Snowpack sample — Loveland Pass, Silver Plume, Colorado, USA (1/12/25, 11:40 AM MST)
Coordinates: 39.66, -105.88
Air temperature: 7 °F
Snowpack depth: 140 cm
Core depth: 10 cm
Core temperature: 41 °F
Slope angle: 11°, slope face: 30°
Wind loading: high
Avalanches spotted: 2
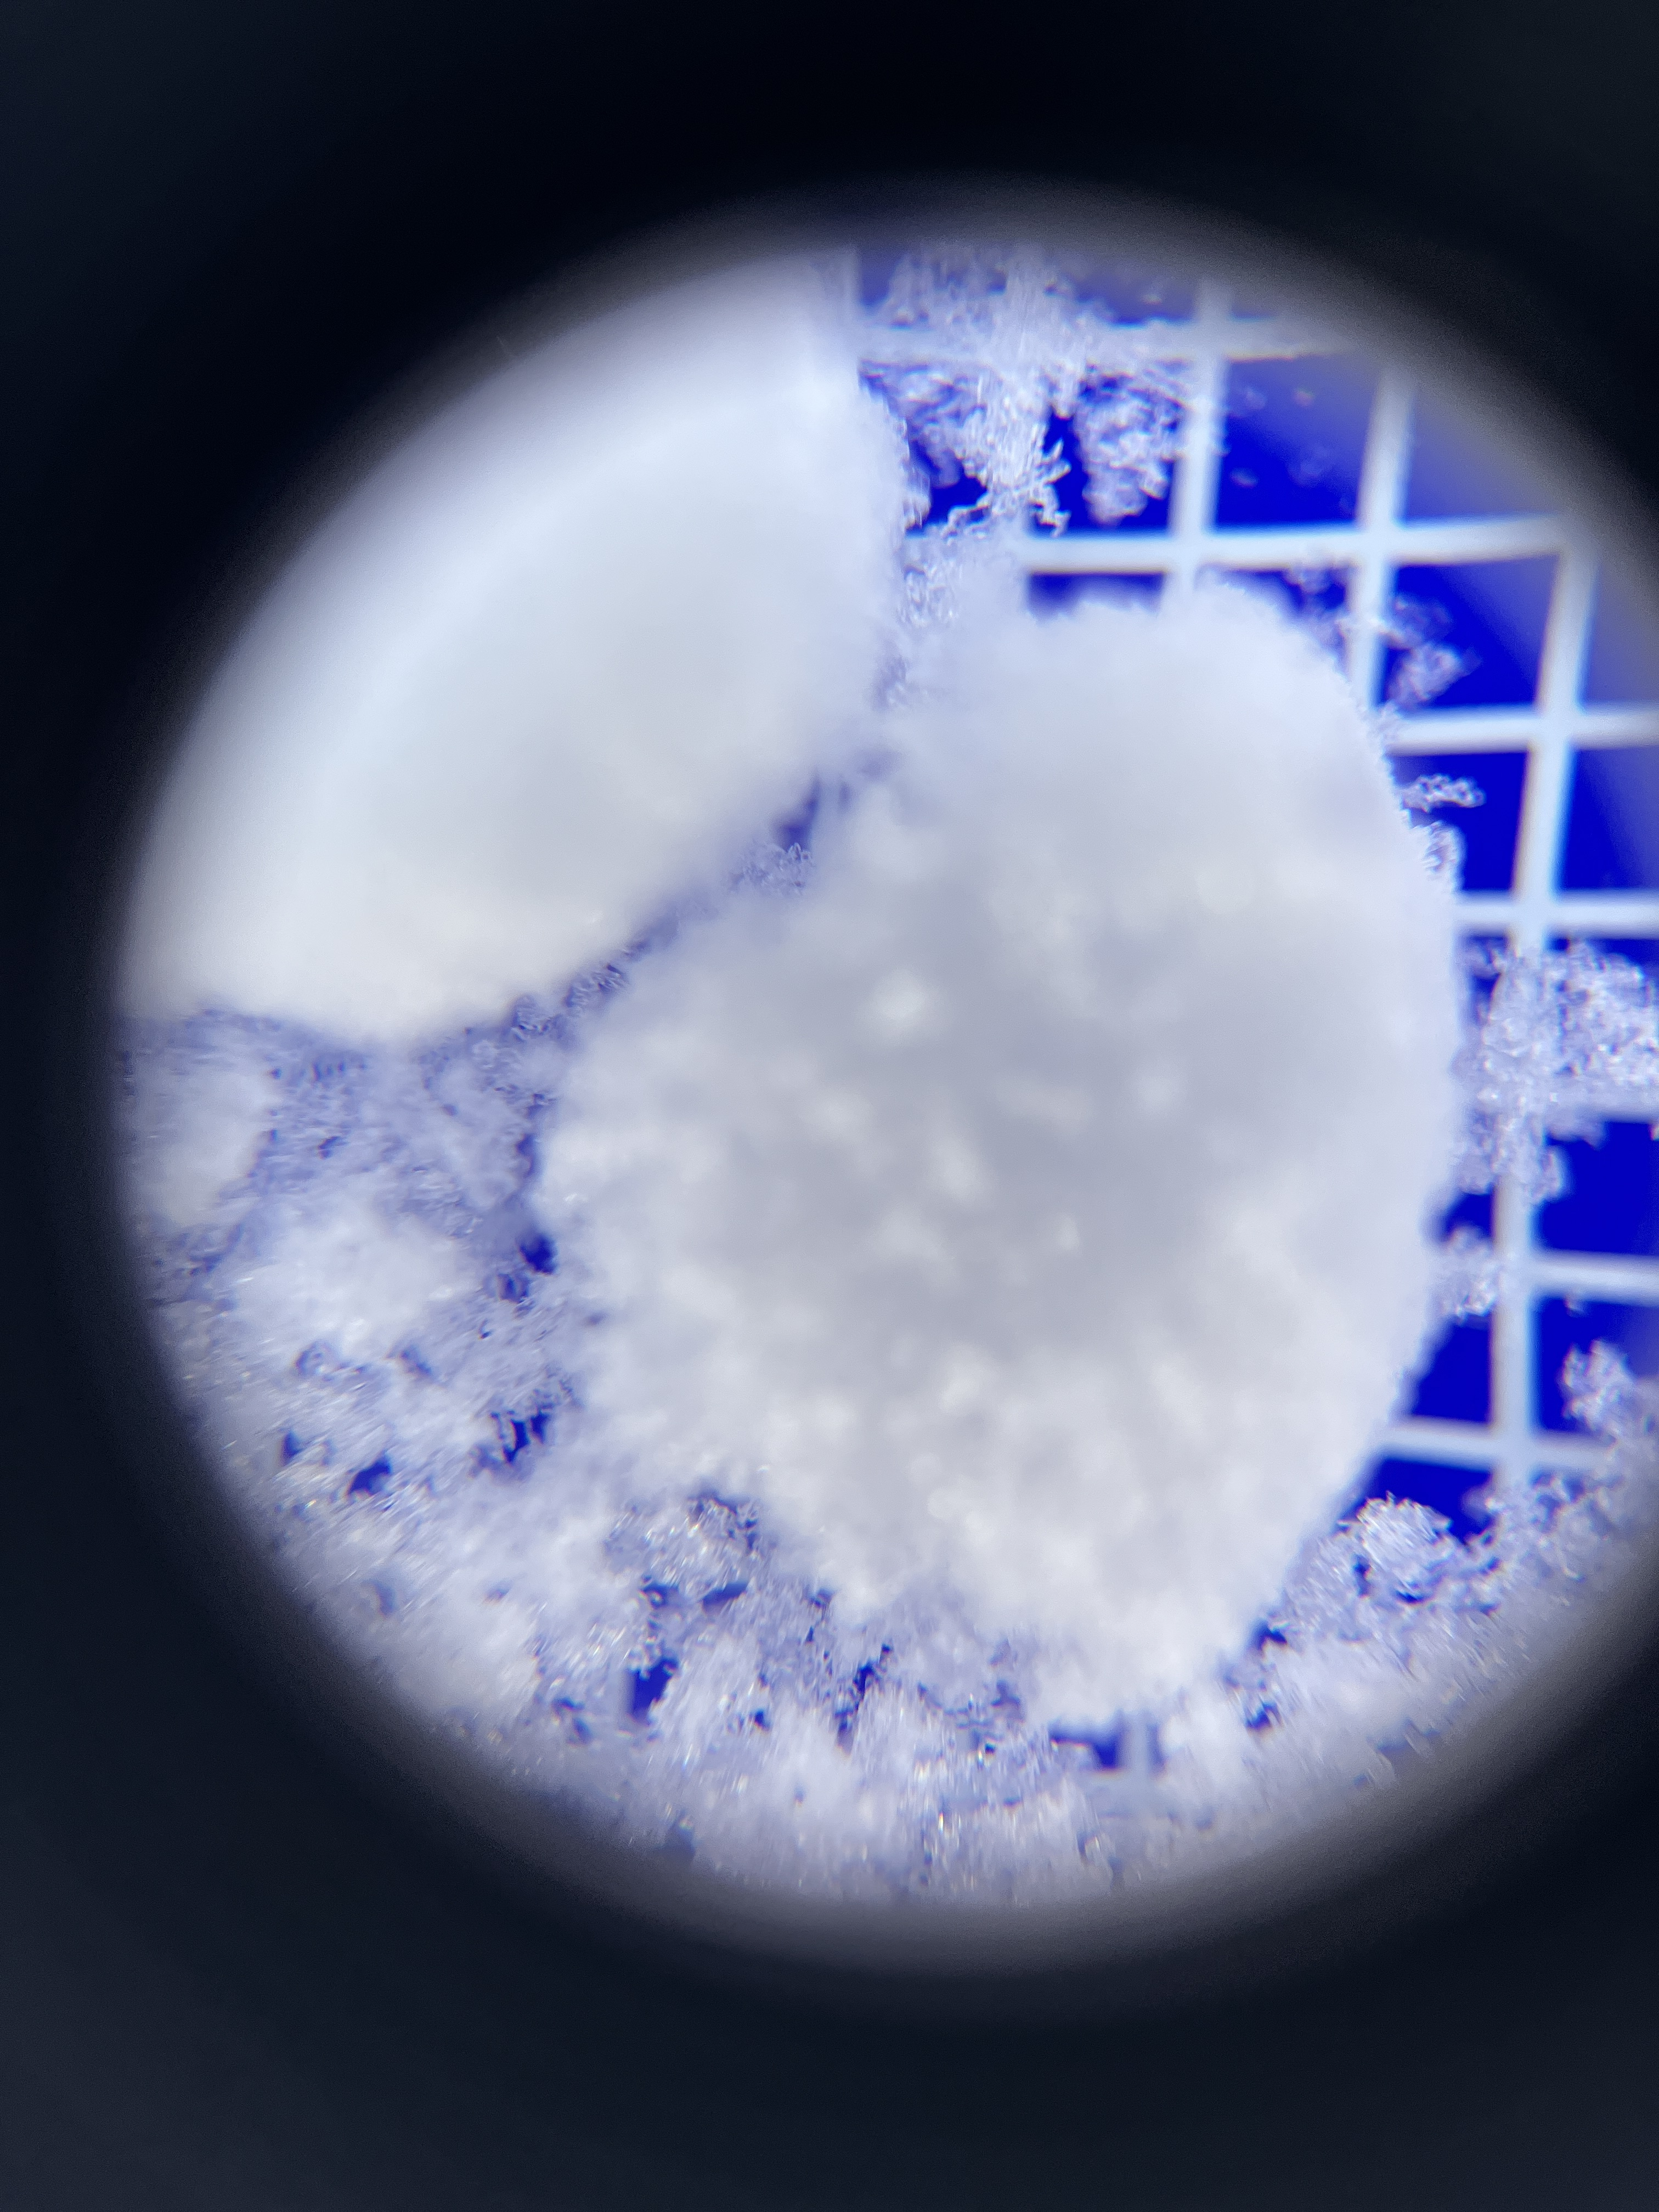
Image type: magnified_profile
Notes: Pilot using slightly modified coring method that took too large segment for snow profile picturing, advised not to use in higher level models. Two avalanche on south face nearby, partially cloudy with light snow in the last 24 hours. Lots of wind loading on eastern features.